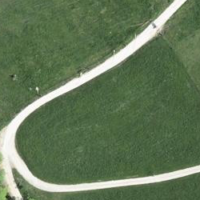
EUNIS habitat code: 24
Species observed at this site:
Tussilago farfara